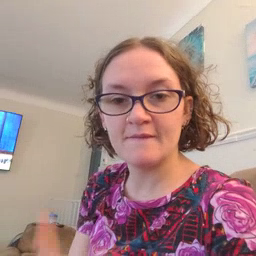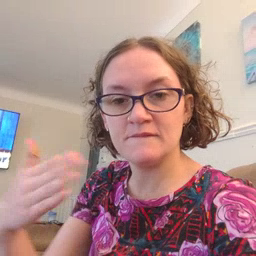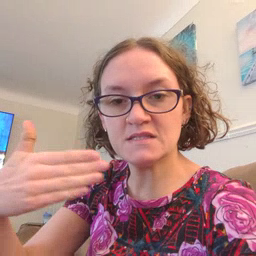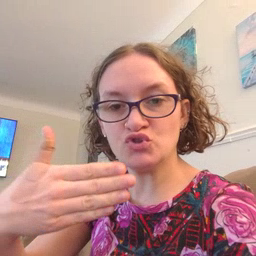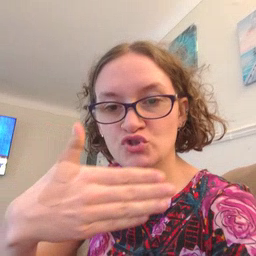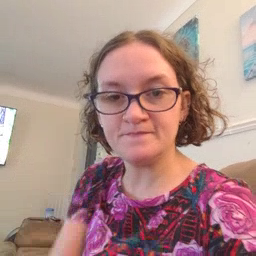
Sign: fish